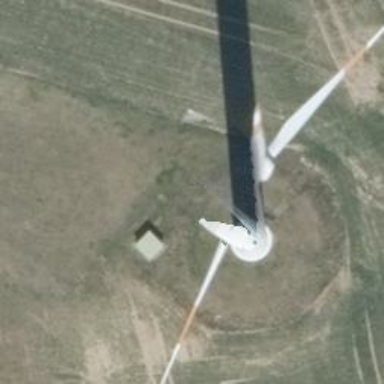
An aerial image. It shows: Wind generator powered by wind. The generator type is horizontal axis and it uses wind turbines.